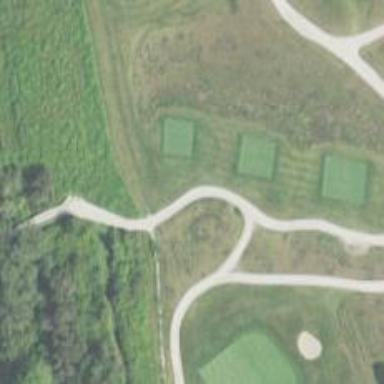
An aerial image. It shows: Service road used as golf cart path.